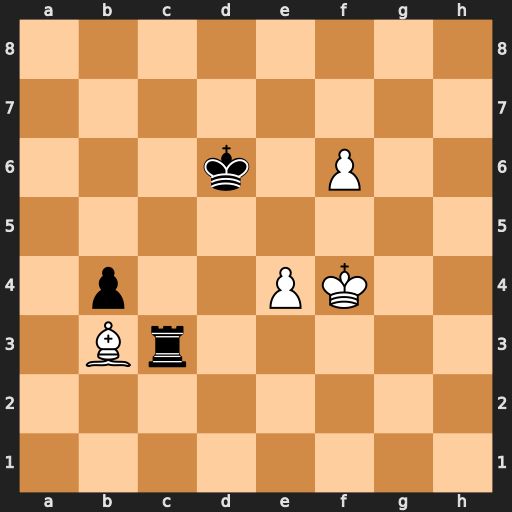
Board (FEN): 8/8/3k1P2/8/1p2PK2/1Br5/8/8
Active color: w
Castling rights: -
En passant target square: -
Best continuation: e5+ Kd7 e6+ Kd6 e7 Rc8 Bf7